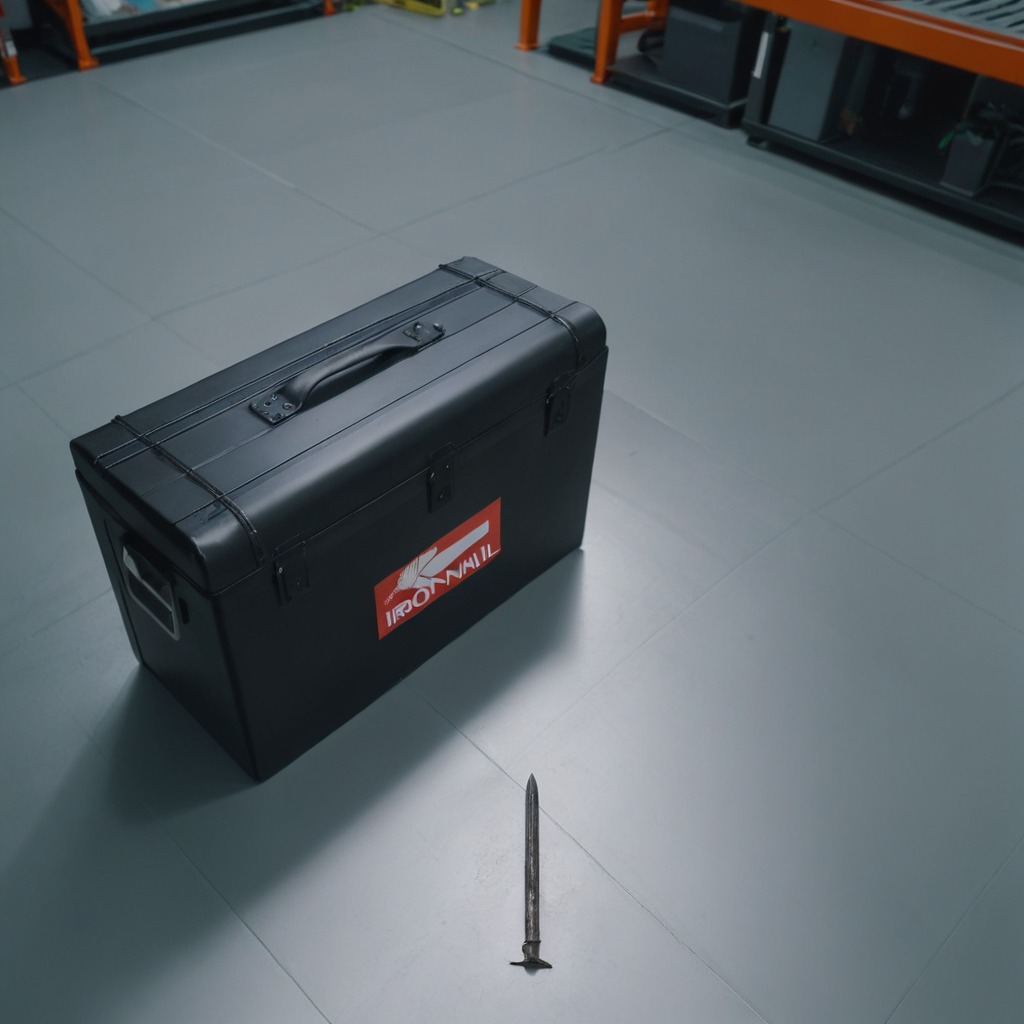
An iron nail is lying on a toolbox surface in an airplane hangar workshop.